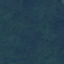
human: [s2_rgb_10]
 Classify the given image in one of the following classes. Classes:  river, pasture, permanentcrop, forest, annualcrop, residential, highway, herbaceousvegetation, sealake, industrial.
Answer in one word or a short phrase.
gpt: Forest